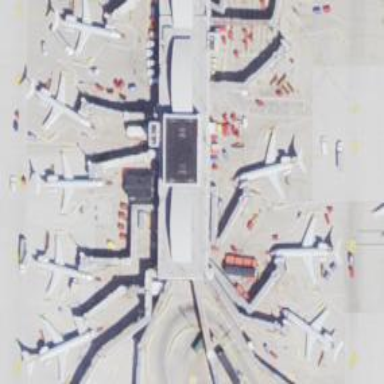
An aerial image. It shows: Airport gate.